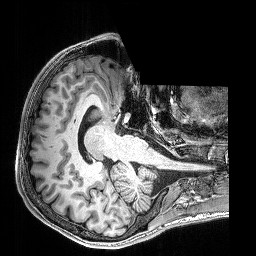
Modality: T1w
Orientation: axial